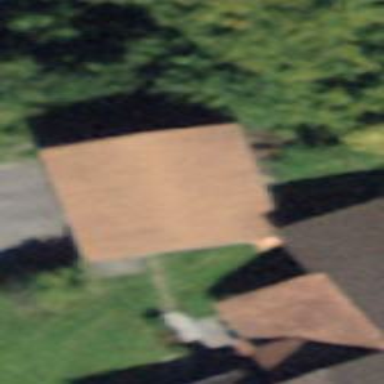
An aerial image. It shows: Garage building.